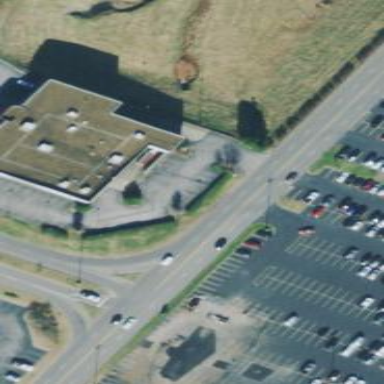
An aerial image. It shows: Retail building.